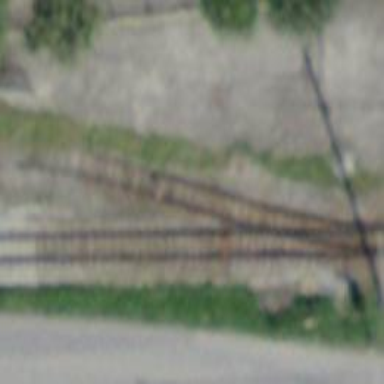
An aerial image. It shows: Disused railway with one track.